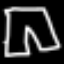
Label: pants